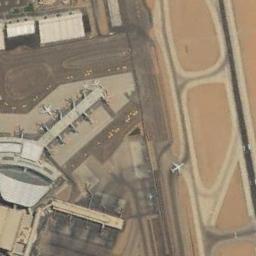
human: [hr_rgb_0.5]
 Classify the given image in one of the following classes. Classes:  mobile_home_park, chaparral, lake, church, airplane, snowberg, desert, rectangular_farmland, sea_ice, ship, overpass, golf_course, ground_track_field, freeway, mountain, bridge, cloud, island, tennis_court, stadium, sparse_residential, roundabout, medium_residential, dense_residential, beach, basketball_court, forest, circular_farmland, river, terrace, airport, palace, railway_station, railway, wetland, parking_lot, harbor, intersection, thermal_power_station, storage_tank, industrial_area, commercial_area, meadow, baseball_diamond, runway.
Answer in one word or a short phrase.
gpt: airport